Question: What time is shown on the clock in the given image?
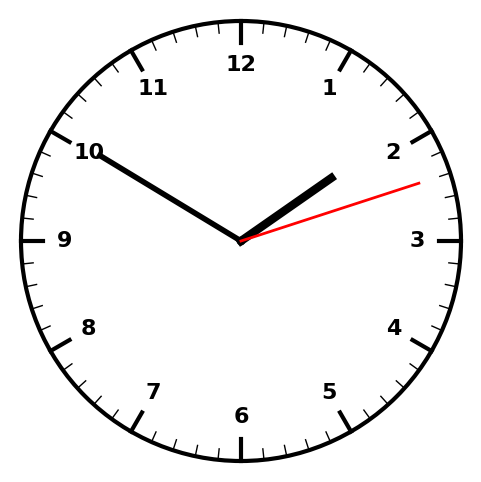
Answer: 01:50:12